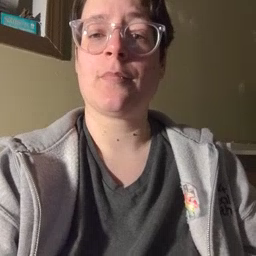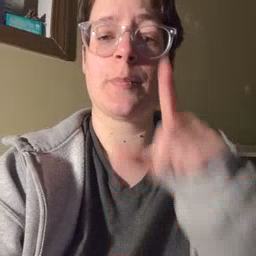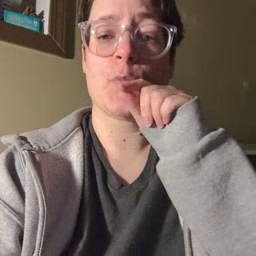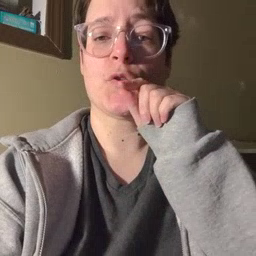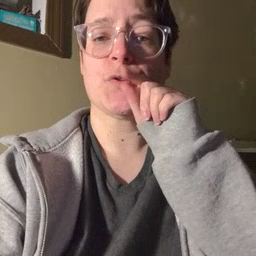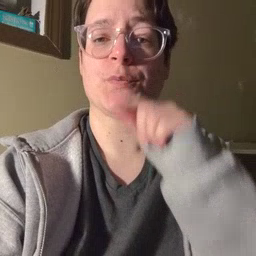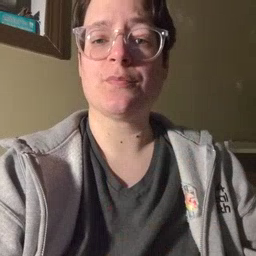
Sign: bird